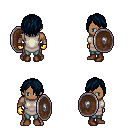
a pixel art fantasy rpg character, male body template, human, dark skin, white tunic, teal pants, raven bangs hairstyle, gold gloves, brown shoes, shield, four views (front, back, left, right), 2x2 character sprite sheet, small pixel art, hard edges, no anti-aliasing